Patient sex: F
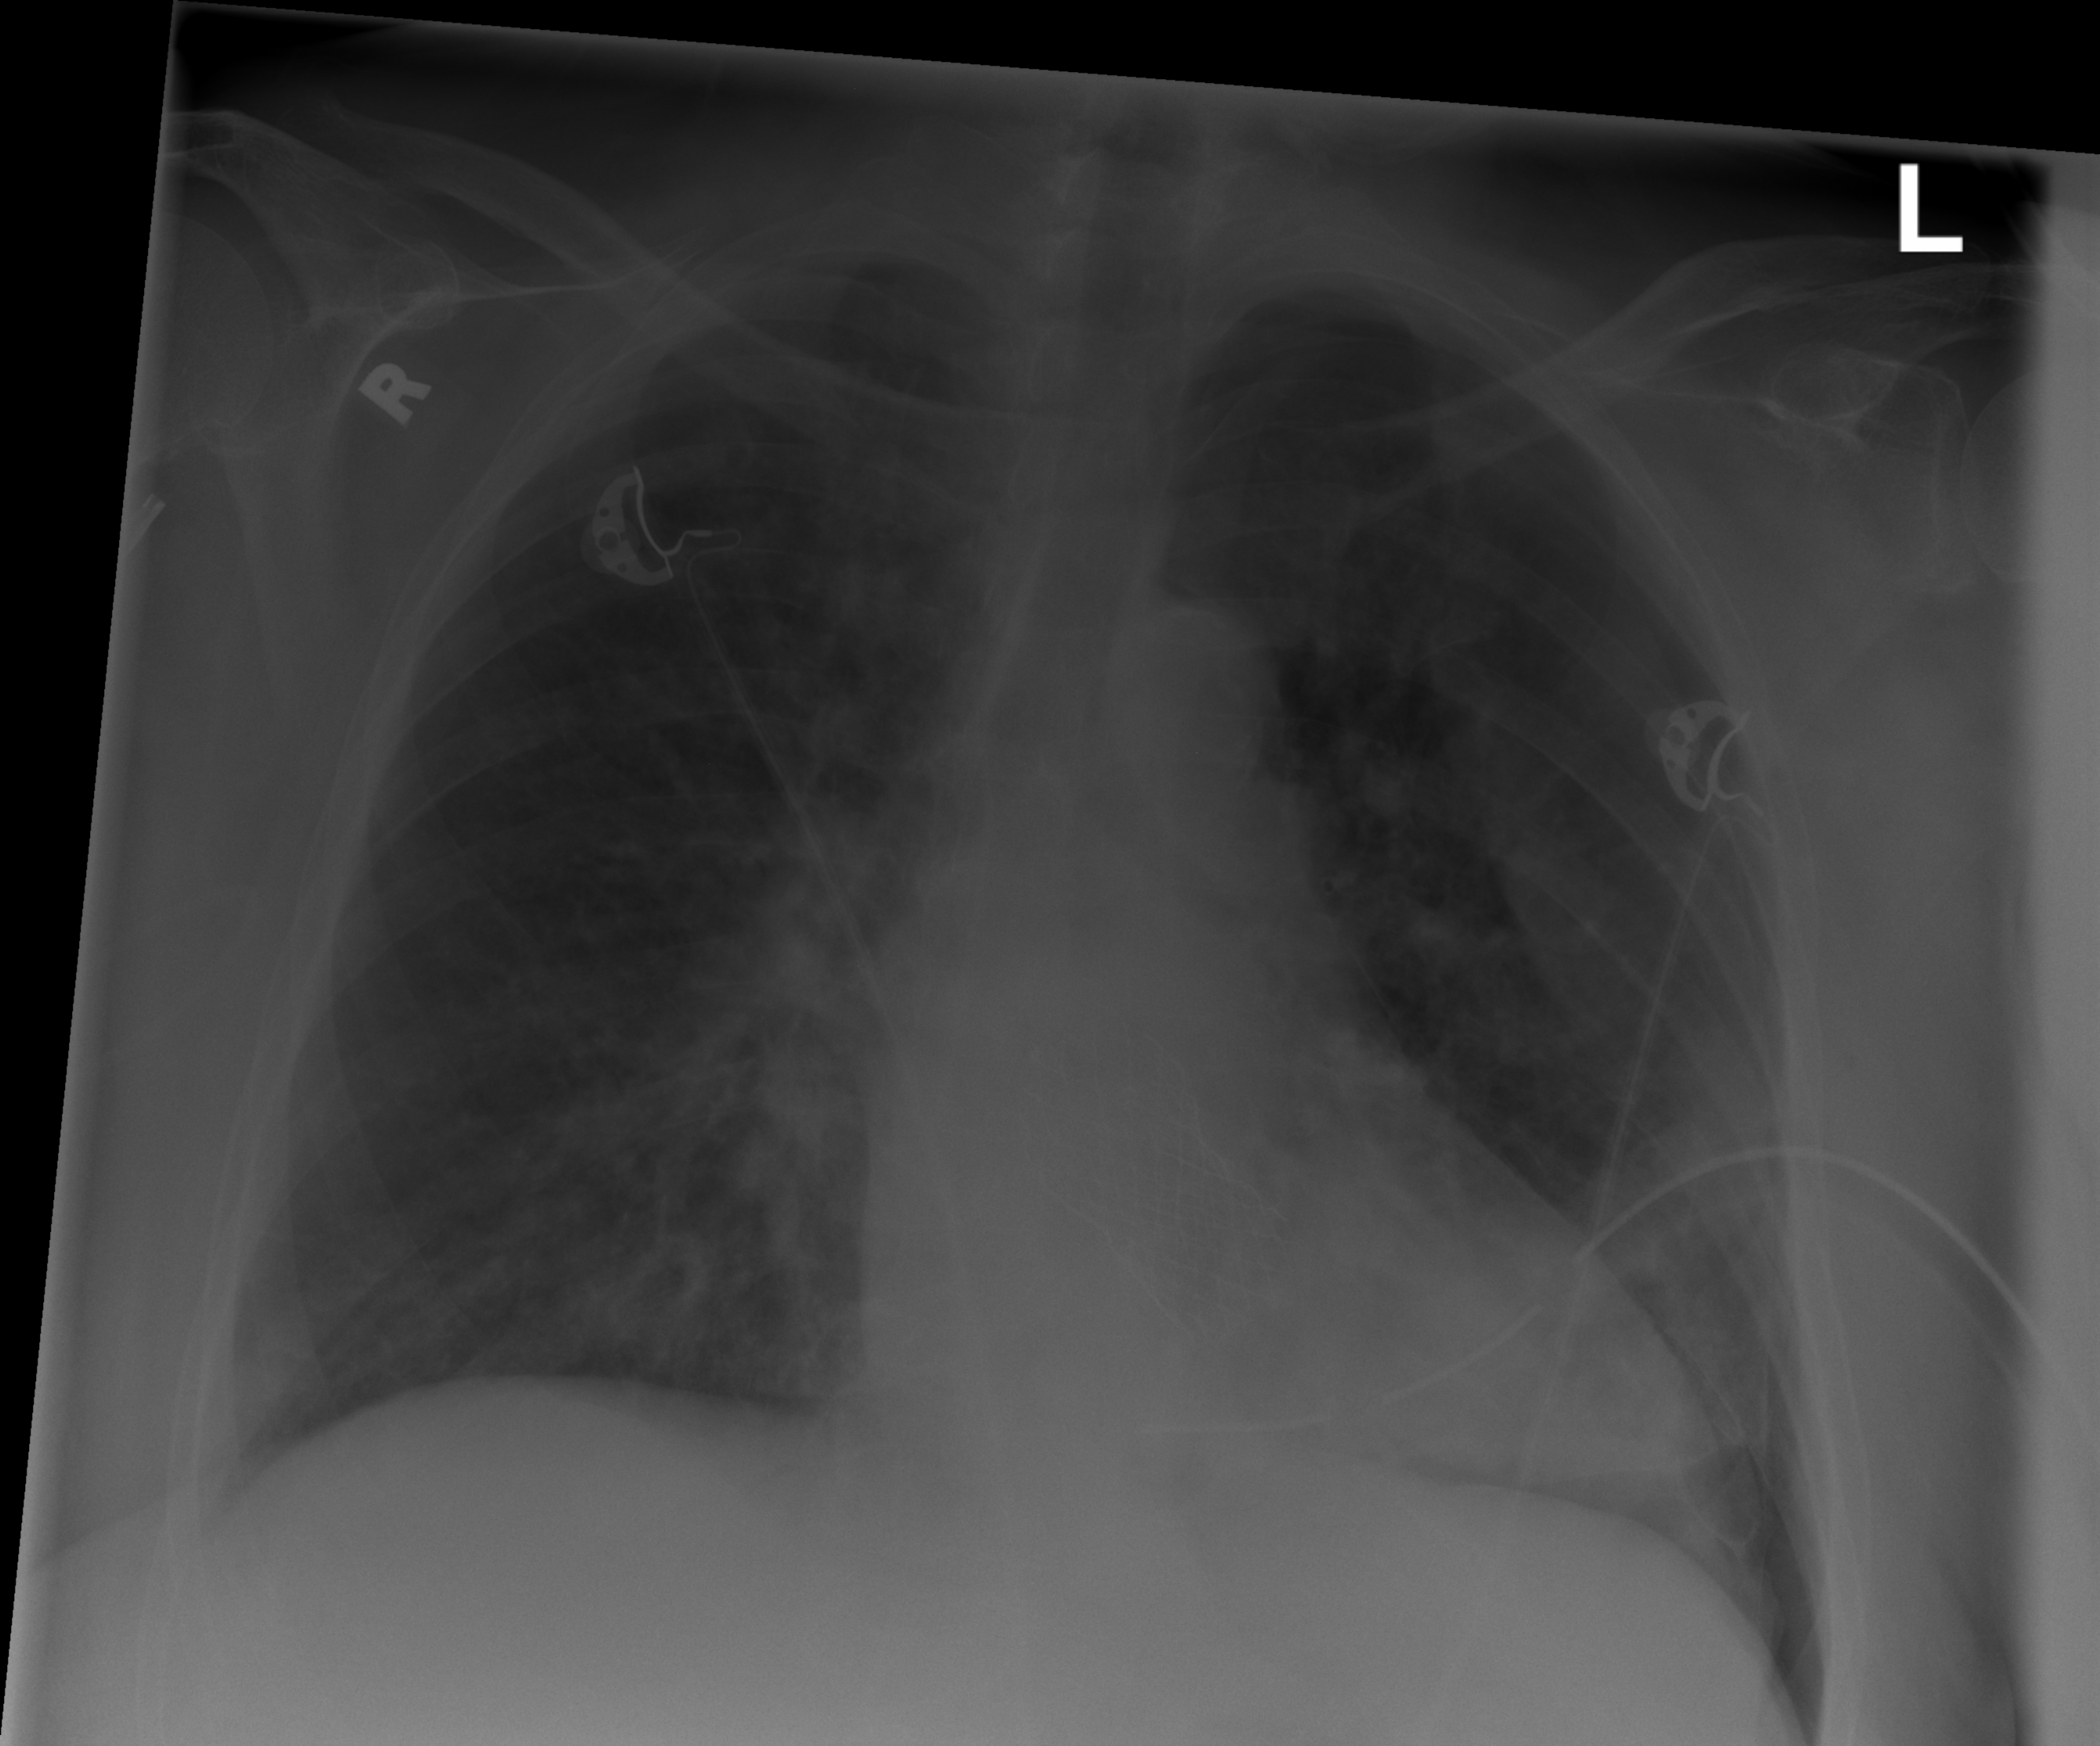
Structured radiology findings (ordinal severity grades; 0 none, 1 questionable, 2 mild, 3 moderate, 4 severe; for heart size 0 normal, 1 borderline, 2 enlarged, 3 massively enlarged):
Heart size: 2
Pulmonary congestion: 2
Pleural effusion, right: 0
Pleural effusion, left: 0
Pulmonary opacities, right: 1
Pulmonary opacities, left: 0
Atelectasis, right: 2
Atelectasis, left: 2